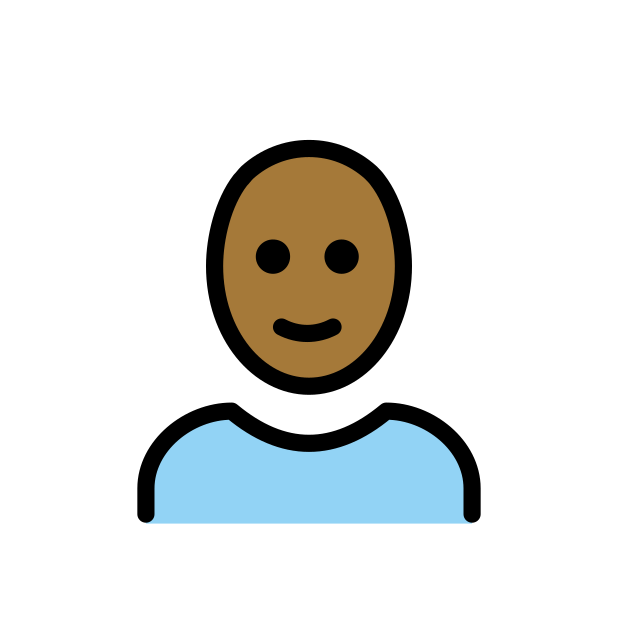
woman: medium-dark skin tone, bald